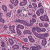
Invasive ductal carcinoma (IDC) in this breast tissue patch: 0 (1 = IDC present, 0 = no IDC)